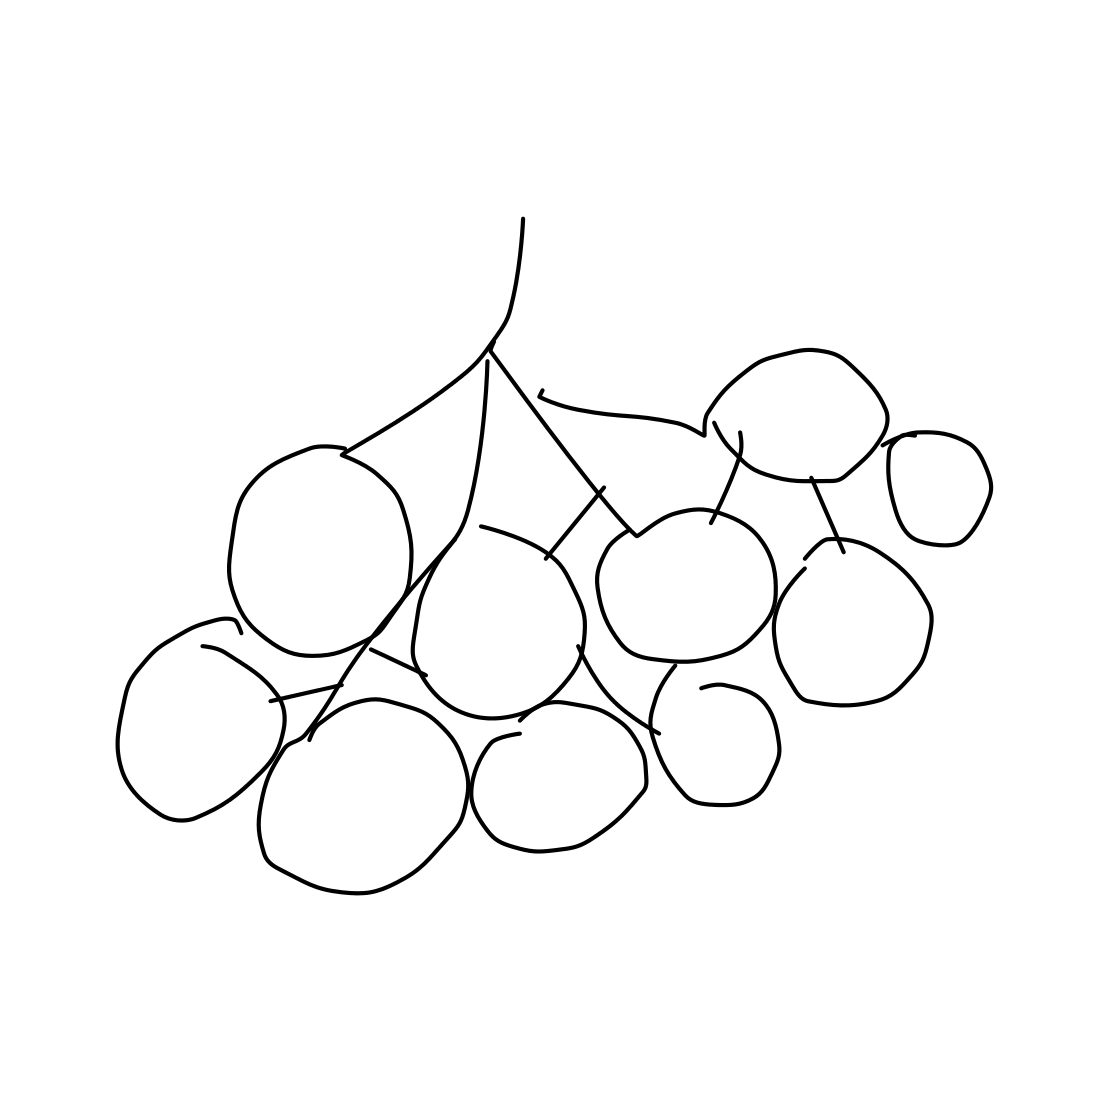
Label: grapes